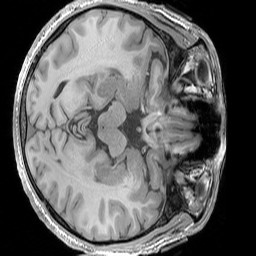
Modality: T1w
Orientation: axial
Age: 27
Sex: male
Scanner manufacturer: siemens
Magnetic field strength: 3 T
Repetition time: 1.83 s
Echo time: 0.00303 s